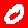
Digit: 0